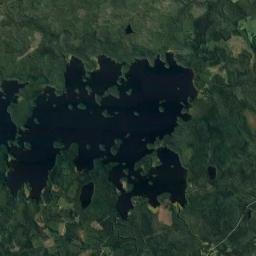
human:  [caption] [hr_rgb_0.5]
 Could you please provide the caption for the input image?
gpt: There are many lakes of different shapes and sizes .

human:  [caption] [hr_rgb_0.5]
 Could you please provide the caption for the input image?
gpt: The lake in the picture is very long .

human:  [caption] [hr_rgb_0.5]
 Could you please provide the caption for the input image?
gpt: There is an irregular blue lake on the ground with green plants  There are many oases on the lake .

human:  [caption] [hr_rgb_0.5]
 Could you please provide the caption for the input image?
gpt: The lake with a winding bank lies on a flat ground covered with vegetation and the water is dark blue .

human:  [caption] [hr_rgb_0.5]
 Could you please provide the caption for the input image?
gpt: There are green meadows around the lakes .